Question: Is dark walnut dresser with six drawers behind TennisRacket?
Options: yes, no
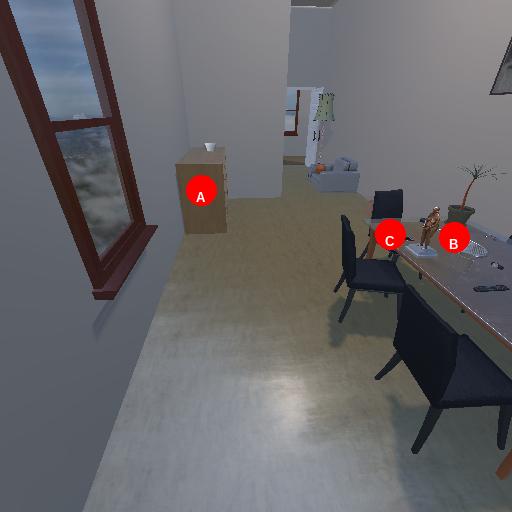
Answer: yes